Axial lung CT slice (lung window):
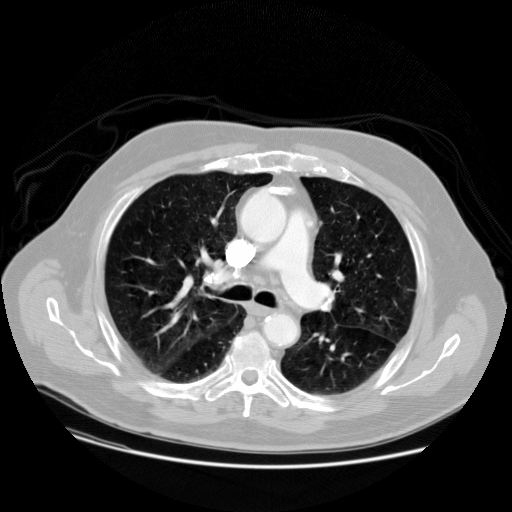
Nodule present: no